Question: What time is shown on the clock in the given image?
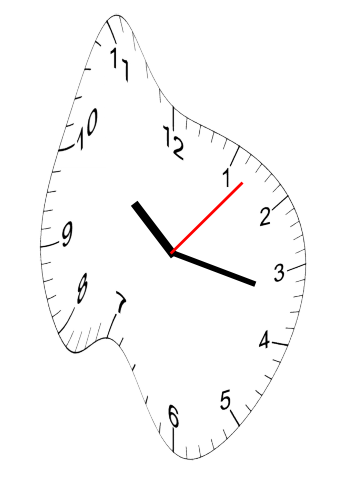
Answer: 10:17:07